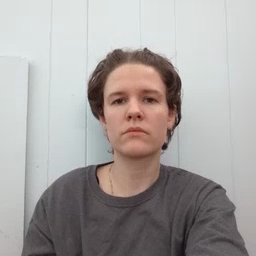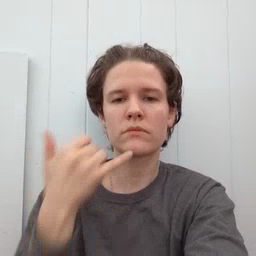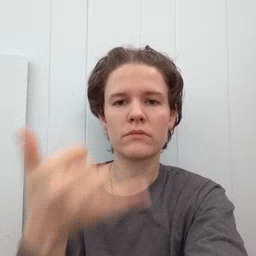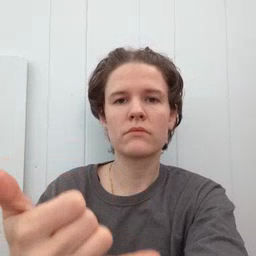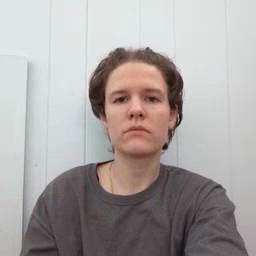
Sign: callonphone